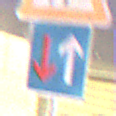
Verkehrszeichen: VorrangVorGegenverkehr
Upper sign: KinderRechts
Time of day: SunriseSunset
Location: Outdoor (Urban)
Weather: PartlyCloudy
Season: NotSpecified
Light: Artificial